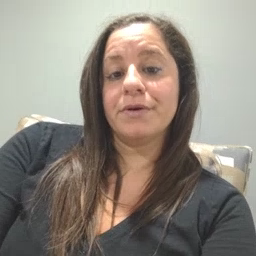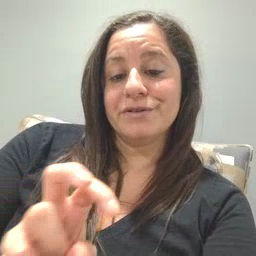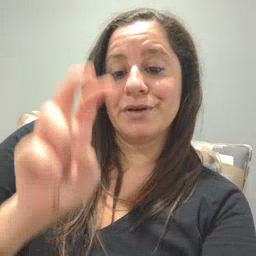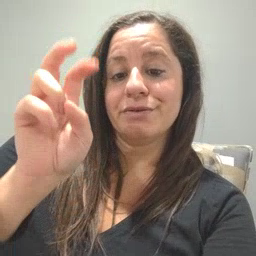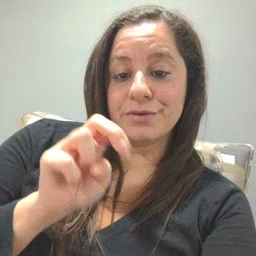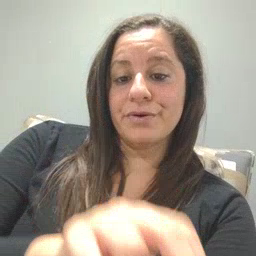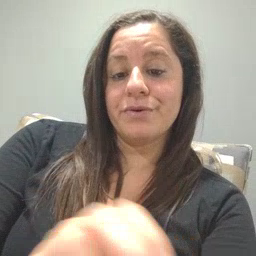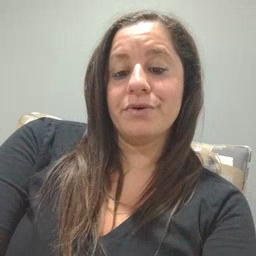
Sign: stairs